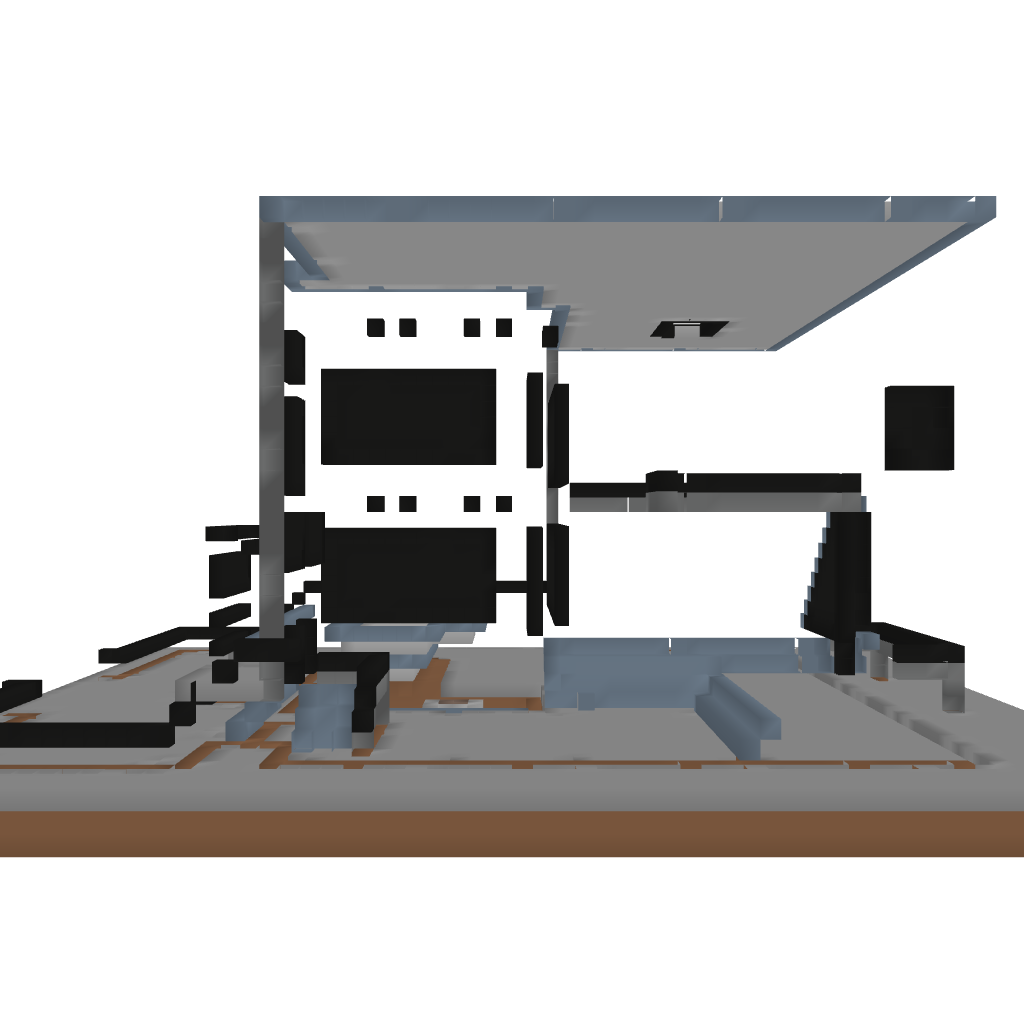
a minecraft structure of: Modern Loft